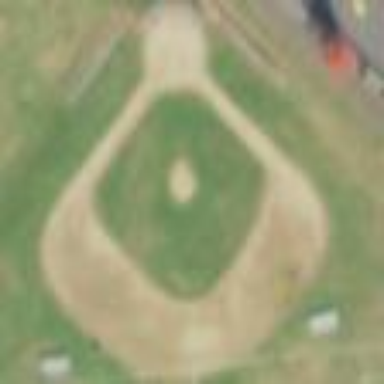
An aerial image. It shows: Baseball pitch for leisure and sports activities.